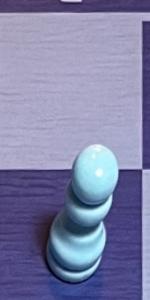
Label: Pawn_White